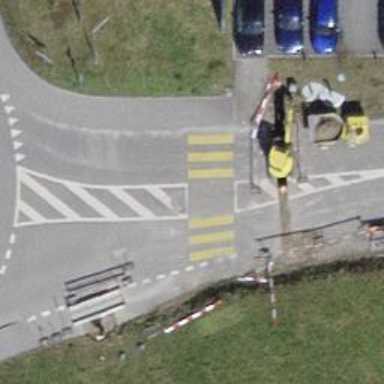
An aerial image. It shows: Footway with zebra crossing.